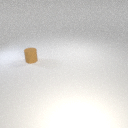
small brown rubber cylinder